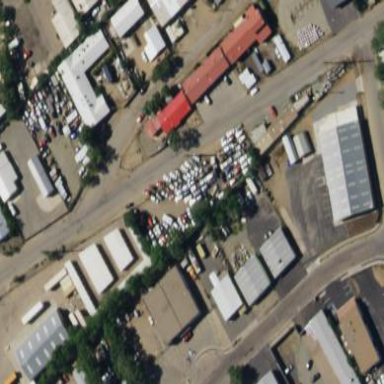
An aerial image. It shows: Scrap yard situated in industrial area.